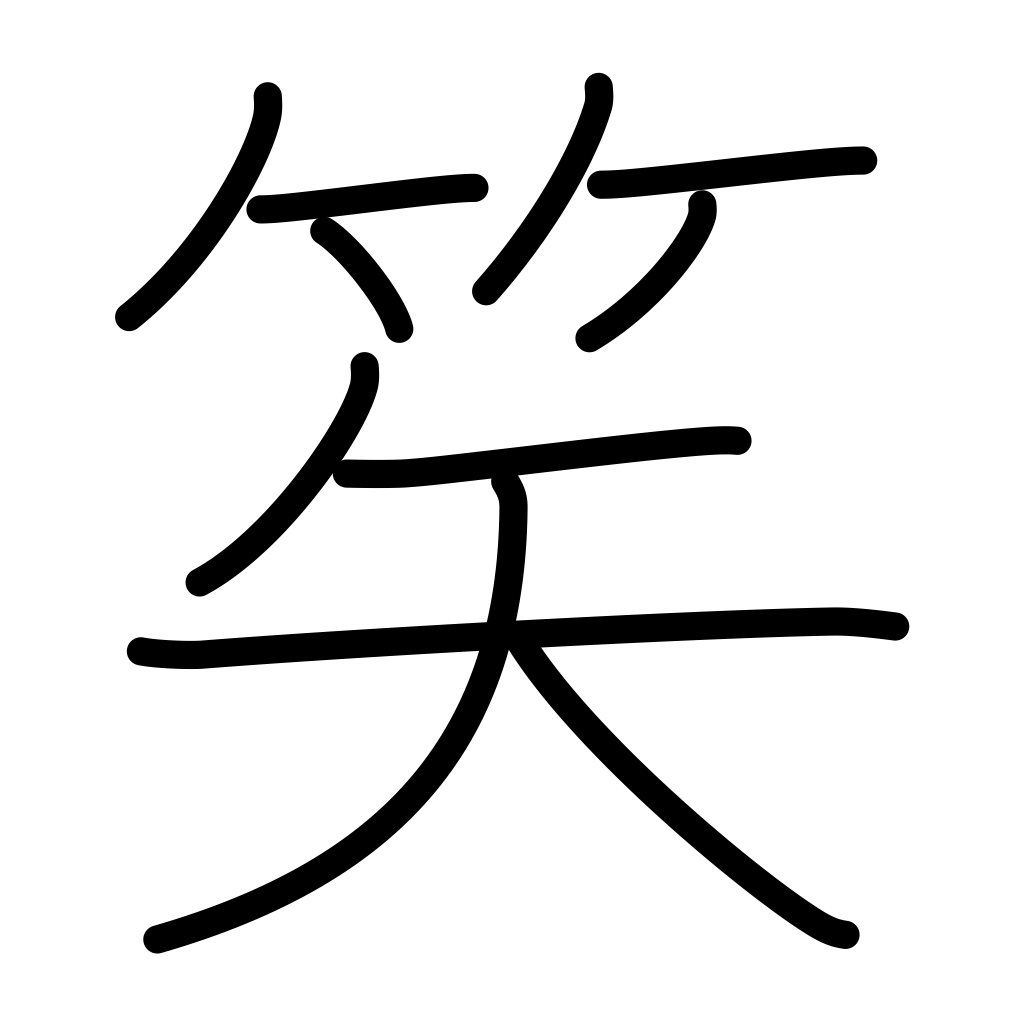
Meaning: arrow